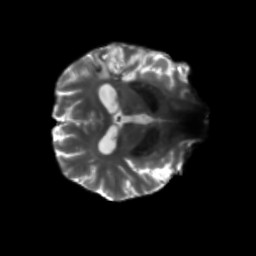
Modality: T2w
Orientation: axial
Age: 63
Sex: male
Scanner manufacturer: siemens
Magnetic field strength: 3 T
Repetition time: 5.25 s
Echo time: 0.08 s